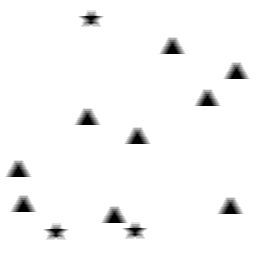
Squares: 0
Triangles: 9
Stars: 3
Total shapes: 12